Aerial crown-view tile of a tropical tree (Barro Colorado Island, Panama), acquired 20250915:
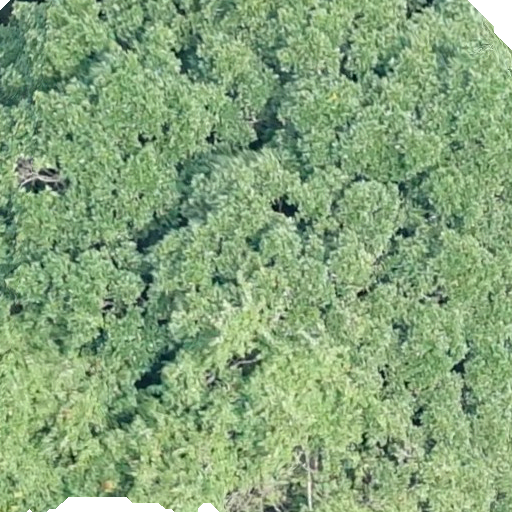
Species: Ficus insipida
GBIF accepted scientific name: Ficus insipida
Crown area: 549.575 m²